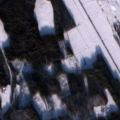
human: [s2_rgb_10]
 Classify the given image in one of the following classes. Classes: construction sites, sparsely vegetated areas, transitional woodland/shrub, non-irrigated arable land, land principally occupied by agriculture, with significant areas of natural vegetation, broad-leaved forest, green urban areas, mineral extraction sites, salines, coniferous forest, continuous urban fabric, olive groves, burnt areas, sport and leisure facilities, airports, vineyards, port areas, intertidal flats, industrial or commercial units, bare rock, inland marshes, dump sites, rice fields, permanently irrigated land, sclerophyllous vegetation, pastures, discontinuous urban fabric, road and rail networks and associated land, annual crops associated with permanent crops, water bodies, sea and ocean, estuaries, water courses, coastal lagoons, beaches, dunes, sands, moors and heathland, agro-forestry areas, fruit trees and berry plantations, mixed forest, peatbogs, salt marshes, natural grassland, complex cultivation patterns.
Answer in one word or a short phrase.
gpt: non-irrigated arable land, land principally occupied by agriculture, with significant areas of natural vegetation, coniferous forest, mixed forest